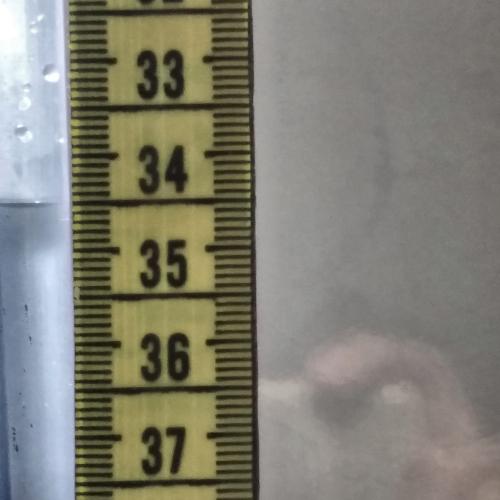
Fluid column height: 34.5 cm